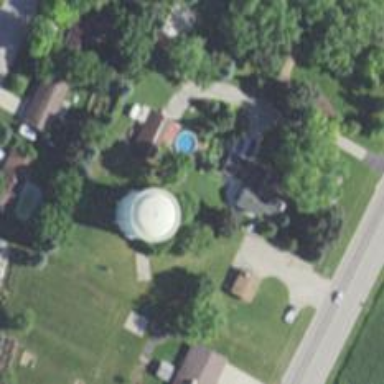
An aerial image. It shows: Water tower that is man-made.